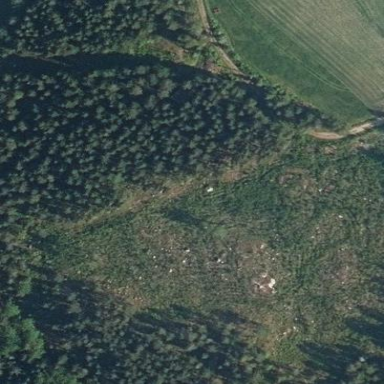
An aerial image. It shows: Clearcut area with scrub vegetation.